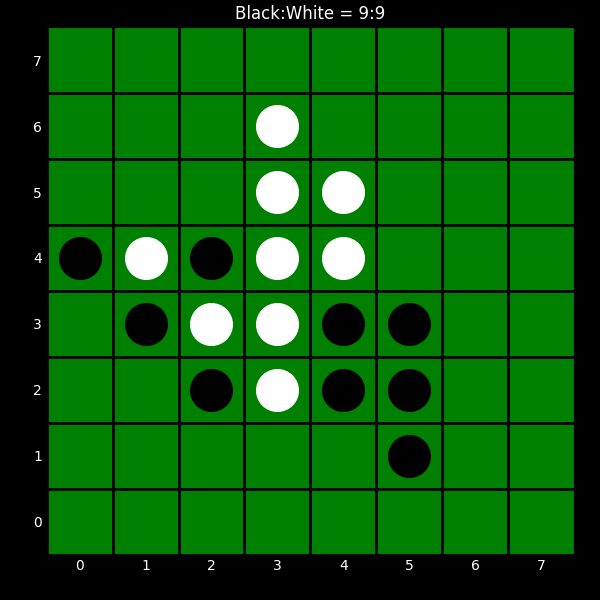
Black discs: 9
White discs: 9